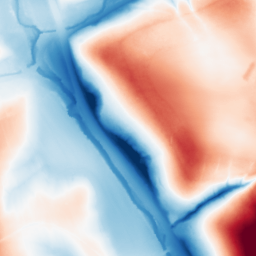
Category: classical
Decomposition family: gaussian_anisotropic
Decomposition parameters: sigma_x: 50
sigma_y: 20
Upsampling method: linear_exact
Upsampling parameters: scale: 8
Upsampling scale: 8